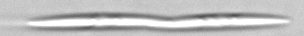
Label: Pseudo-nitzschia